Aerial crown-view tile of a tropical tree (Barro Colorado Island, Panama), acquired 20250512:
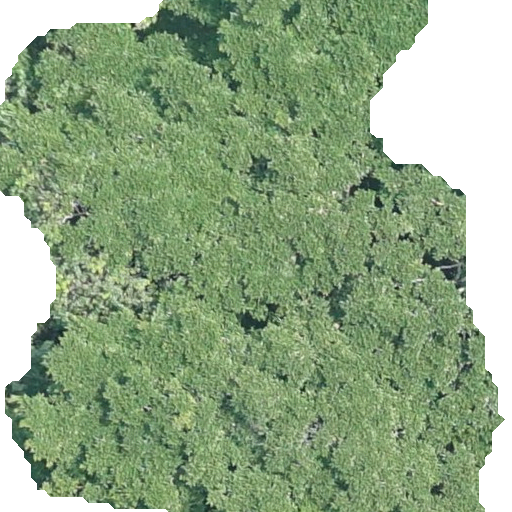
Species: Ficus insipida
GBIF accepted scientific name: Ficus insipida
Crown area: 393.486 m²